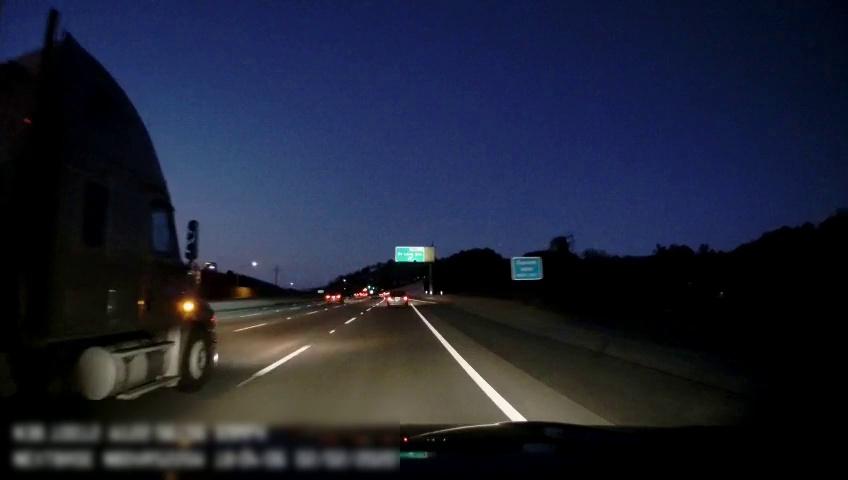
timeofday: Dusk/Dawn/Twilight
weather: Other
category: Drivable Space
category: Vehicles | Car
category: Vehicles | SUV
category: Vehicles | Truck
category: Lanes | Alternate Lane
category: Lanes | Alternate Lane
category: Lanes | Alternate Lane
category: Lanes | Alternate Lane
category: Lanes | Alternate Lane
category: Traffic | Signs
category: Traffic | Signs